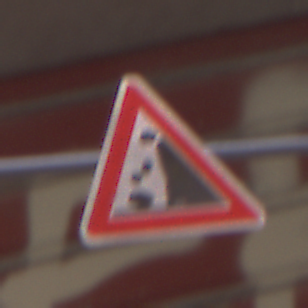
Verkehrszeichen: SteinschlagRechts
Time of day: MorningAfternoon
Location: Outdoor (Urban)
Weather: Clear
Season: NotSpecified
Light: Natural